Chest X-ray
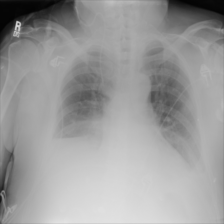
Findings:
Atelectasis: negative
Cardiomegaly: negative
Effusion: negative
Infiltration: negative
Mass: negative
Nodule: negative
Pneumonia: negative
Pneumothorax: negative
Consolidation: positive
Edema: negative
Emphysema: negative
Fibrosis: negative
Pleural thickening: negative
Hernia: negative